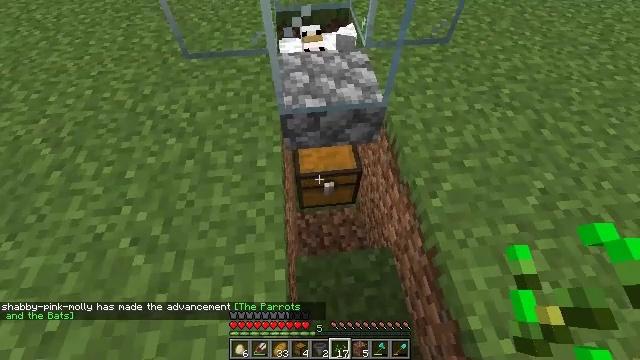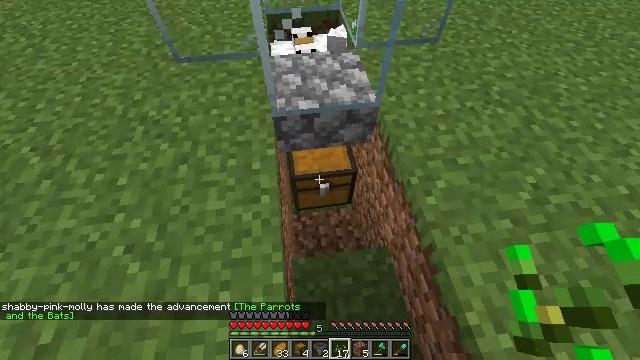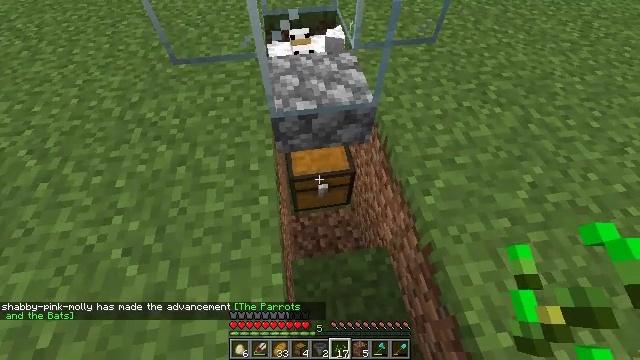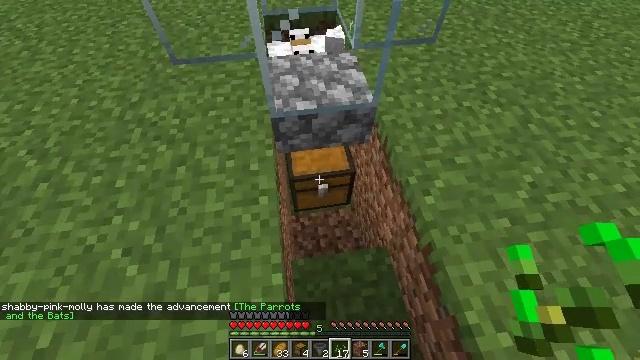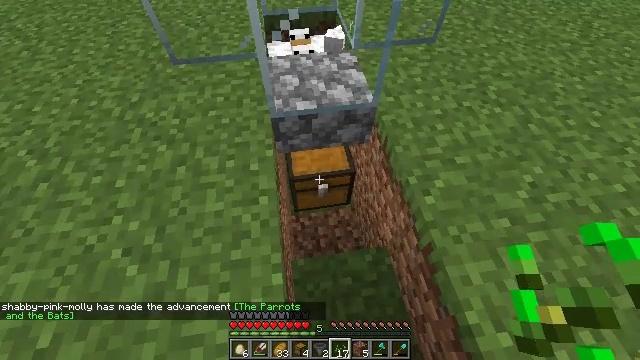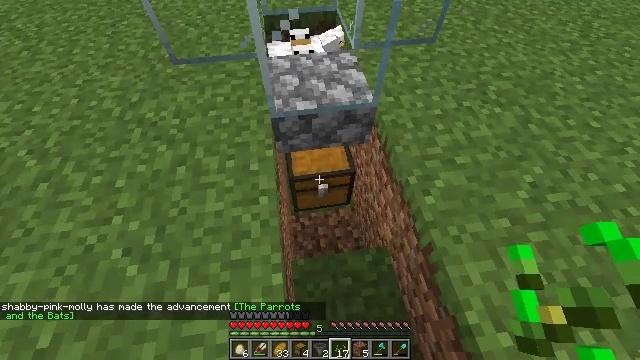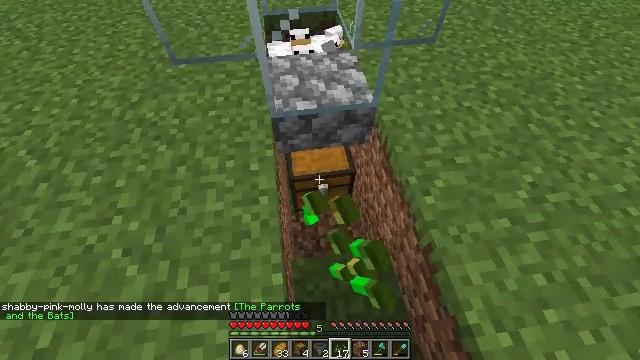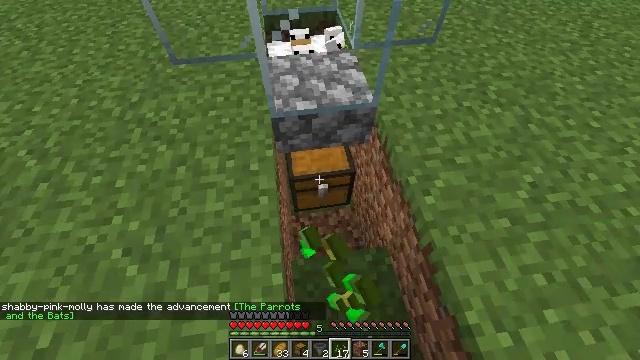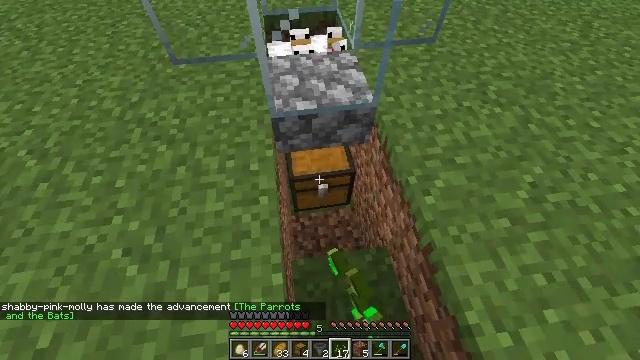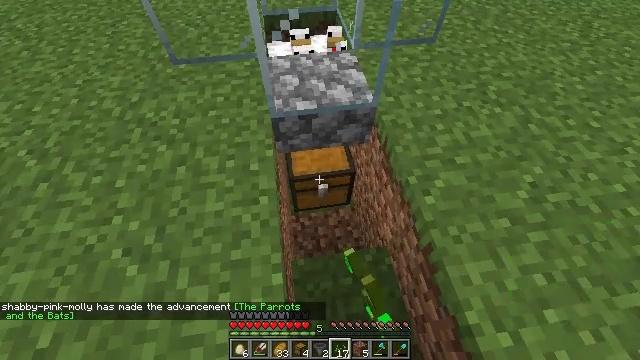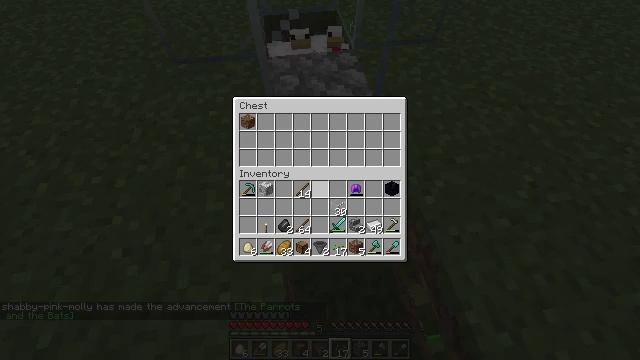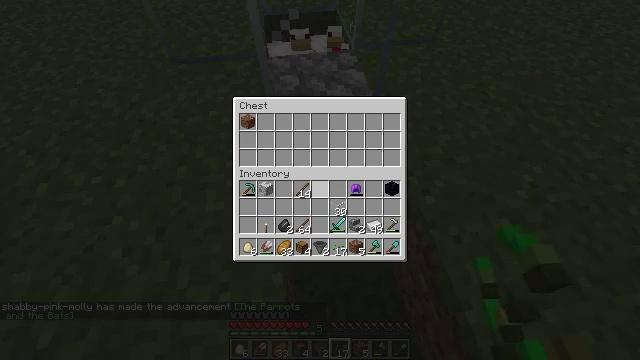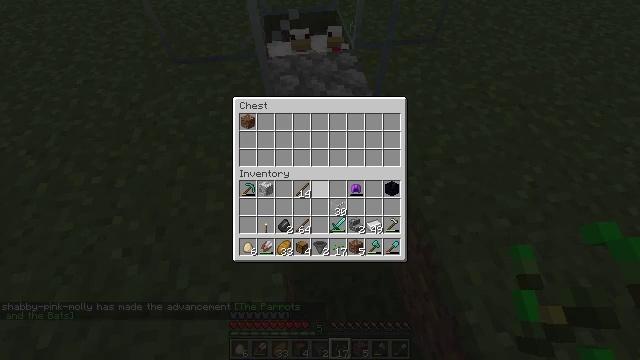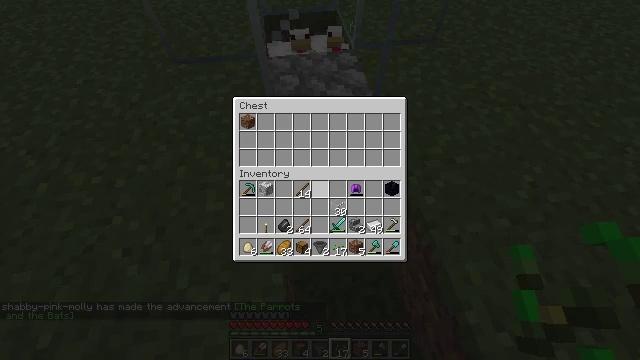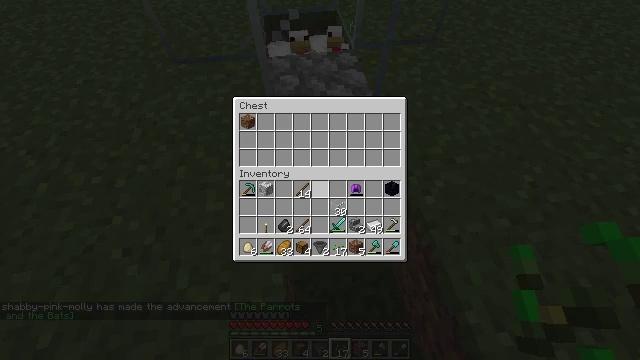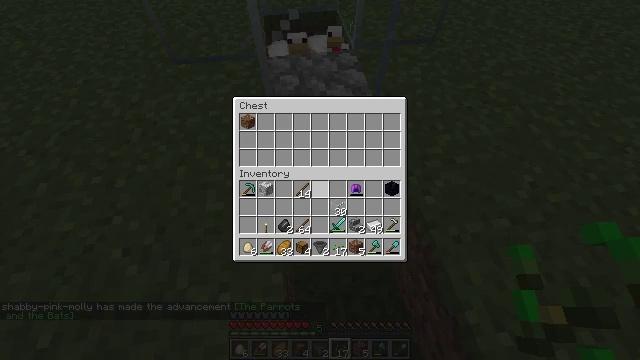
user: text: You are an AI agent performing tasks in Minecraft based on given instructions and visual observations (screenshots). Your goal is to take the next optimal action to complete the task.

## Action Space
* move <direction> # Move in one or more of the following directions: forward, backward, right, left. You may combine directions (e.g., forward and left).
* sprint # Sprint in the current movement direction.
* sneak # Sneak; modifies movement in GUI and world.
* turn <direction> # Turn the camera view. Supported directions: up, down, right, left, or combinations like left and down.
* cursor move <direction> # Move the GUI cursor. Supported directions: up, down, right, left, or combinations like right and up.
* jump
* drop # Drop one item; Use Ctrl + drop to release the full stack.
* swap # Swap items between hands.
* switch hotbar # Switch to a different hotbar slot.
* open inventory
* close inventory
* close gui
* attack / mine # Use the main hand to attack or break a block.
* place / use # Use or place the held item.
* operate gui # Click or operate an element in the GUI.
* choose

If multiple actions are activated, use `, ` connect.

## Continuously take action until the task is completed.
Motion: motion action
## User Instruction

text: Hunt the zombie.
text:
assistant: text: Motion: turn right
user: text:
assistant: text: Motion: no_op
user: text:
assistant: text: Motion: no_op
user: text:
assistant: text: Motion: no_op
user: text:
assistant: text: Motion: use / place
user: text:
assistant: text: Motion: use / place
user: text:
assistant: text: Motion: use / place
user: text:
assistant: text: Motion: use / place
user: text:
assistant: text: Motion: no_op
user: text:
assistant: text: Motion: no_op
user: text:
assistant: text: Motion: no_op
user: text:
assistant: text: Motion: no_op
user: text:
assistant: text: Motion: no_op
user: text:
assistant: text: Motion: no_op
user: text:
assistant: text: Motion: no_op
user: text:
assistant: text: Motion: no_op
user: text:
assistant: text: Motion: no_op
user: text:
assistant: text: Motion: no_op
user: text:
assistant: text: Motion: no_op
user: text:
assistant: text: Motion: cursor move left and up
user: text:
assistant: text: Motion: cursor move left and up
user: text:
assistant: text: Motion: cursor move left and up
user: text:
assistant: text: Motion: no_op
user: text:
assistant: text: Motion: sneak
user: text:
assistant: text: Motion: sneak
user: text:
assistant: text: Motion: sneak
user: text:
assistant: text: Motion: sneak
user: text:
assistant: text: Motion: sneak, operate gui
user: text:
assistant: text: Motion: sneak, operate gui
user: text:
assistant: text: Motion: sneak, operate gui